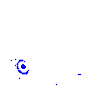
Particle: pion